Interaction volume radius: 10 \u00c5
Interaction volume height: 40 \u00c5
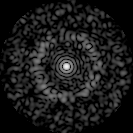
Disorder parameter: 0.8327